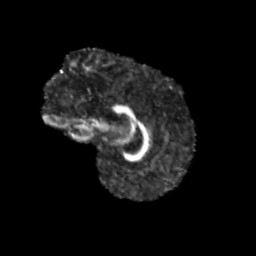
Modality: FA
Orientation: sagittal
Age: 9
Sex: female
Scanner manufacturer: siemens
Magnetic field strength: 3 T
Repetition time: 3.8 s
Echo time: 0.07 s